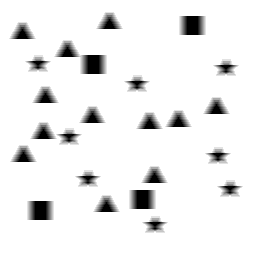
Squares: 4
Triangles: 12
Stars: 8
Total shapes: 24